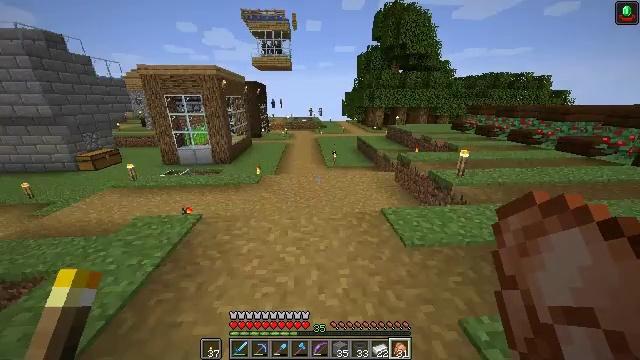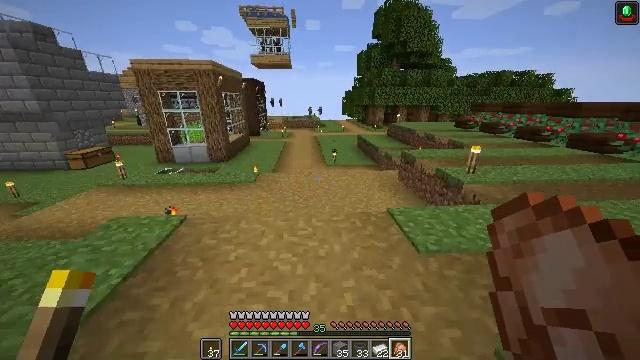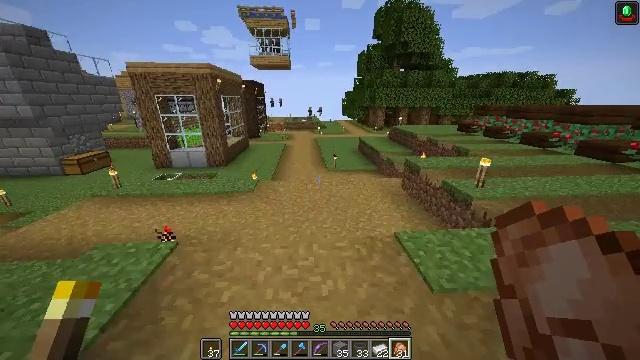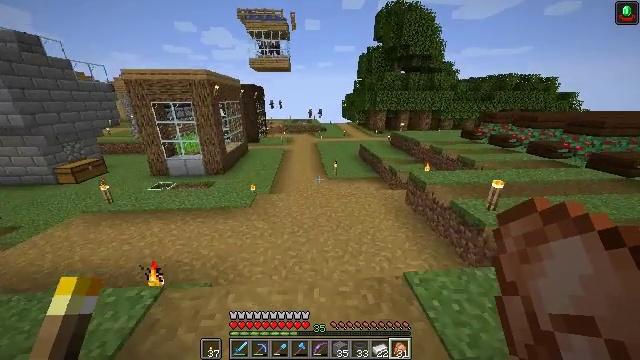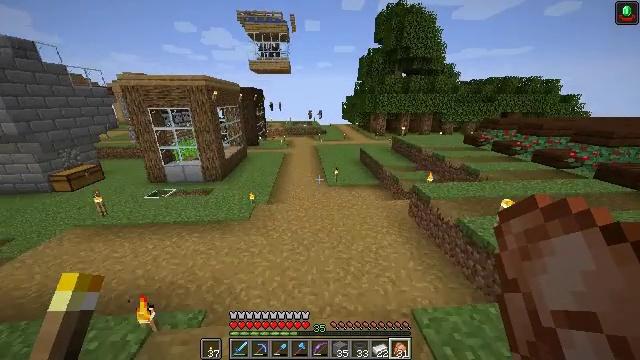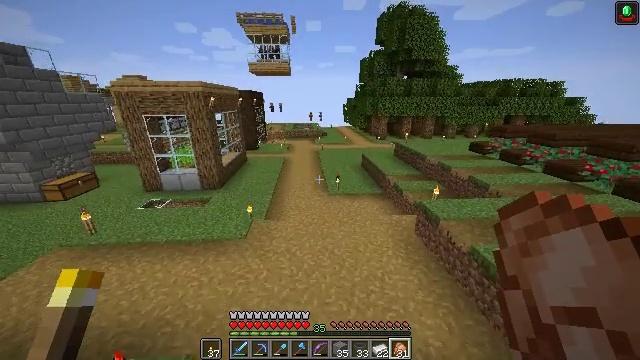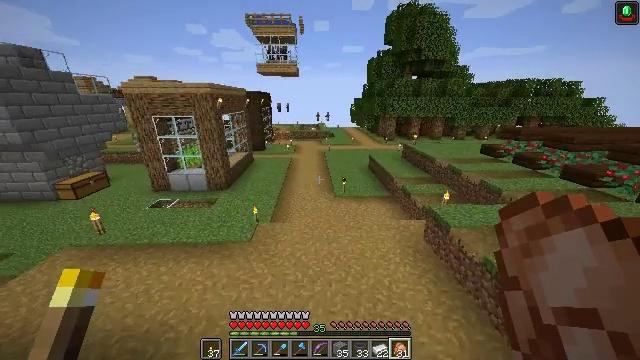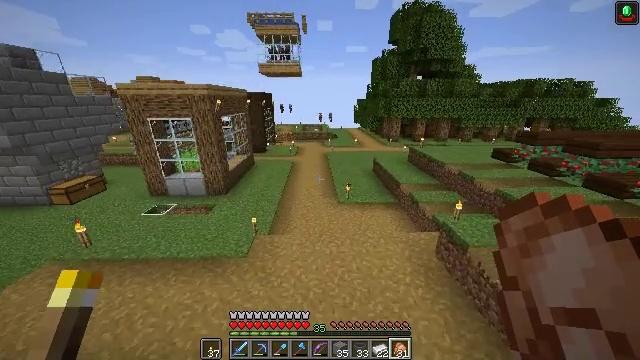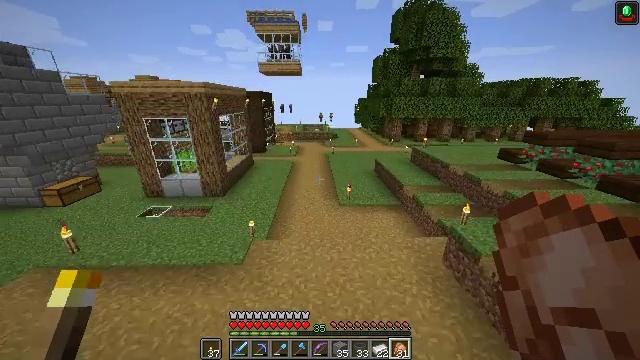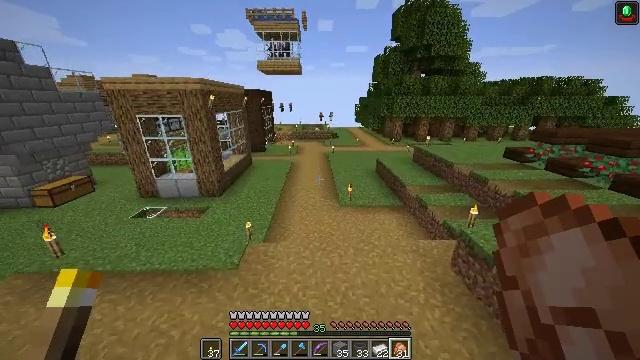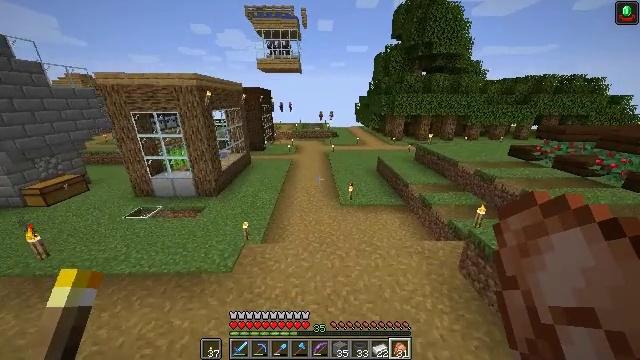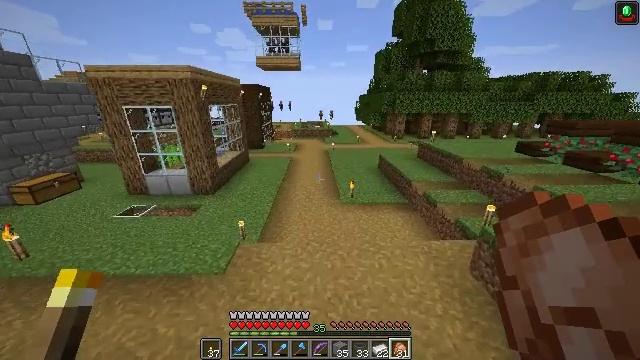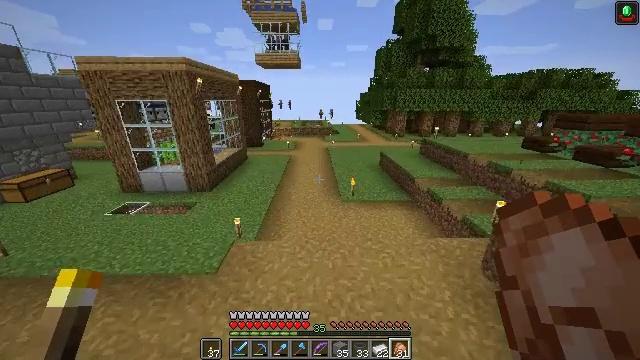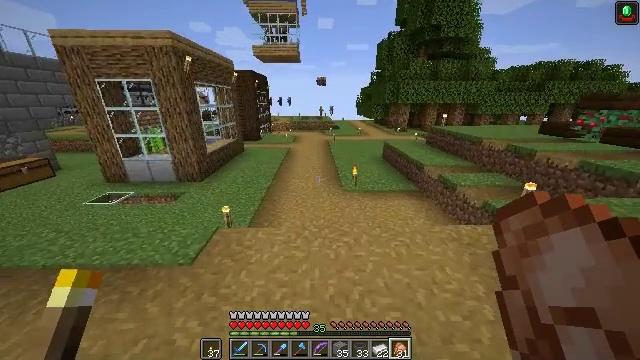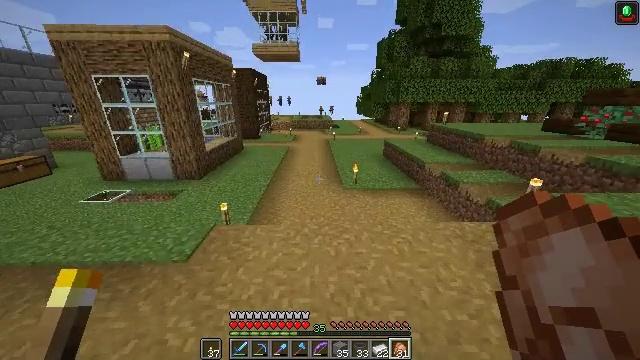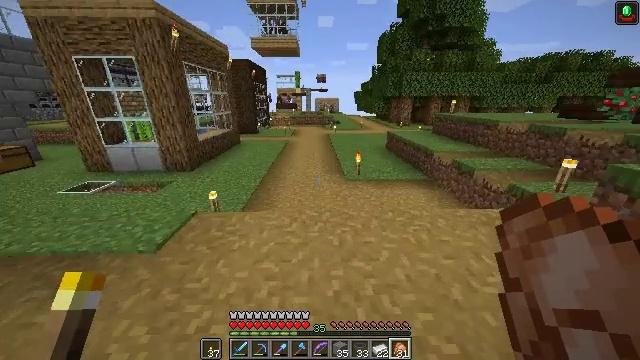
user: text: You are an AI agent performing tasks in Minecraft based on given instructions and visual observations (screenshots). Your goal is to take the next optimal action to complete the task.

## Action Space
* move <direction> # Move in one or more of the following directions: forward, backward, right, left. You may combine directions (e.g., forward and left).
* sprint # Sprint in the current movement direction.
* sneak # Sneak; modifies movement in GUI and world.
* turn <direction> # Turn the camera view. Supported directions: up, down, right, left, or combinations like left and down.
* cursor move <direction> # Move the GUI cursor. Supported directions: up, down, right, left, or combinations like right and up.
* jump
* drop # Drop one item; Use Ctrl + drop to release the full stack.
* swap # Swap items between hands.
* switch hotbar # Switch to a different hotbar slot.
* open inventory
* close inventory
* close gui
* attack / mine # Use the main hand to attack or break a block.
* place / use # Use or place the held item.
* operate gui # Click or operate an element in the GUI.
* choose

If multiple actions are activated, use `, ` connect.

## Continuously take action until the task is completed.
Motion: motion action
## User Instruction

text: Put necessary items in the crafting grid to craft an emerald.
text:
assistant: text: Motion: move forward, jump
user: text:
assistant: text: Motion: move forward, jump
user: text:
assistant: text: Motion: move forward, jump
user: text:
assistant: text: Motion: move forward, sprint, jump
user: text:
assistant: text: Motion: move forward, sprint, jump
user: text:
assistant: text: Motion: move forward, sprint, turn left, jump
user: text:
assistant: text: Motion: move forward, sprint, jump
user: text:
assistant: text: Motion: move forward, jump
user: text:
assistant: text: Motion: move forward, jump
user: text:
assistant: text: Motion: move forward, jump
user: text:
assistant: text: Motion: move forward, jump
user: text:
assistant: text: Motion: move forward, jump
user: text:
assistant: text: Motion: move forward, jump
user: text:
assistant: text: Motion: move forward, jump
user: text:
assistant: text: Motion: move forward, sprint, jump
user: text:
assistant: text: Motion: move forward, sprint, jump
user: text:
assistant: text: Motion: move forward, sprint, jump
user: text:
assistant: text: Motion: move forward, sprint, jump
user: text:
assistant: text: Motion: move forward, sprint, jump
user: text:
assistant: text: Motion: move forward, turn right, jump
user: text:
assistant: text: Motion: move forward, turn right, jump
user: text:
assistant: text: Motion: move forward, jump
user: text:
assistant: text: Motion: move forward, jump
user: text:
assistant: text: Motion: move forward, jump
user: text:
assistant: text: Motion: move forward, jump
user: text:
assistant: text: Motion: move forward, sprint, jump
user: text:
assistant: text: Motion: move forward, sprint, jump
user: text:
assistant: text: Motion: move forward, sprint, jump
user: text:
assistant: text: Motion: move forward, sprint, jump
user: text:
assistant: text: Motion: move forward, jump